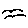
Label: bird